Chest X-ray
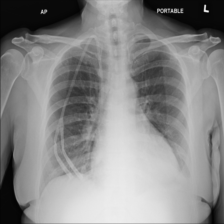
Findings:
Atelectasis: negative
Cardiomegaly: negative
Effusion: negative
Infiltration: negative
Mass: negative
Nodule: negative
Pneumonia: negative
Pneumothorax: negative
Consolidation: negative
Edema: negative
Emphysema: negative
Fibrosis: positive
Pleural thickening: negative
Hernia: negative